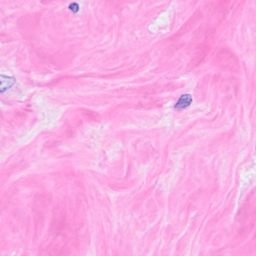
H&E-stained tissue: Breast